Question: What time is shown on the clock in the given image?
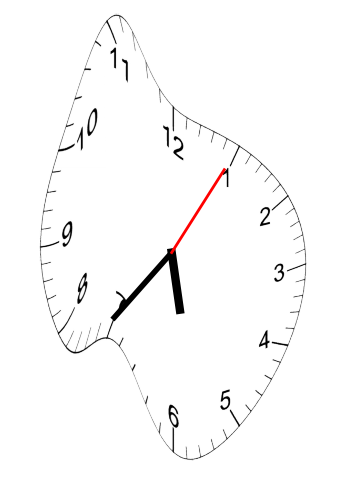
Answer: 05:36:05